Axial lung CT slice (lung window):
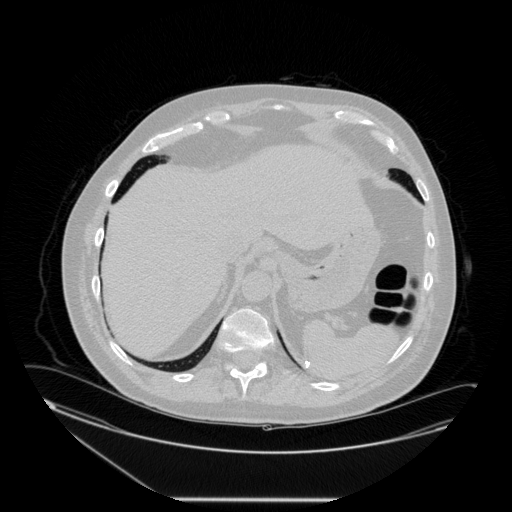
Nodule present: no